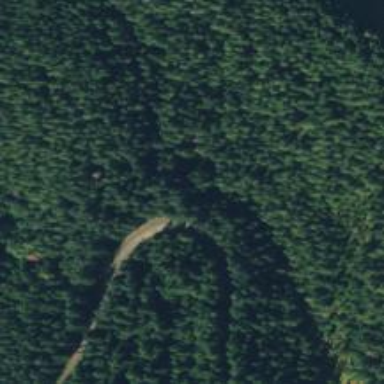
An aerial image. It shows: Simple road.